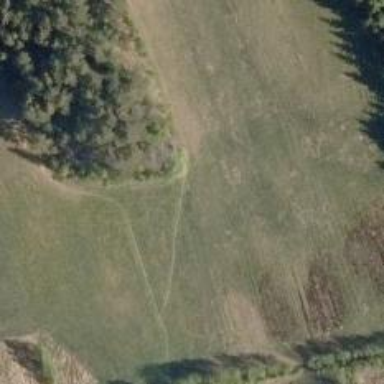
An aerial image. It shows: Path.